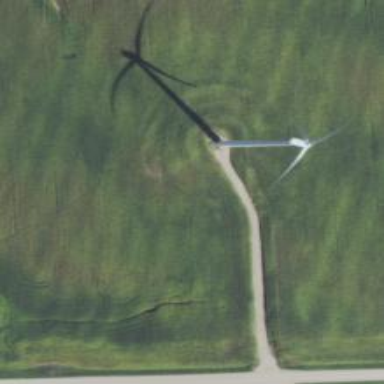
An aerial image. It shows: Wind generator in the form of horizontal axis wind turbine.